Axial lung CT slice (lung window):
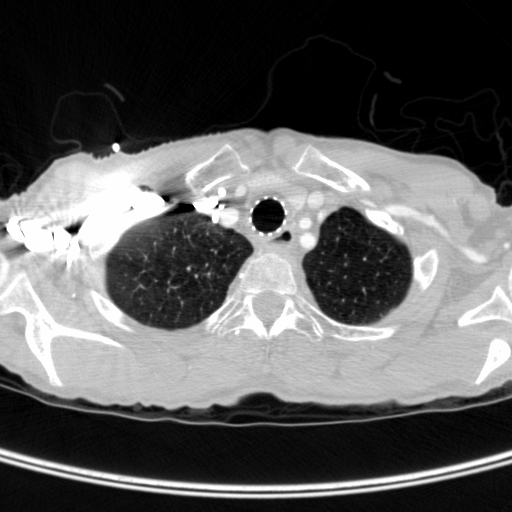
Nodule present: no